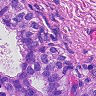
Metastatic tissue present: yes